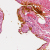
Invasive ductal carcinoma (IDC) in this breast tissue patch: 0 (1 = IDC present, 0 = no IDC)